Question: I would like to create a layout for an android application where I have two edittexts at the same height. If I put those edittexts one after the other in the xml code I will have the second below the first, even changing the gravity. I would like to put a textview on each edittext, and it they should be at the same height as well.
It should look like this fabulous representation. Thanks!!!!!

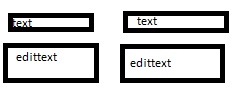
Answer: Use <URL>, It should look like the following pseudocode
'''
<TableLayout>
<TableRow>
<TextView />
<TextView />
</TableRow>
<TableRow>
<EditText />
<EditText />
</TableRow>
</TableLayout>
'''